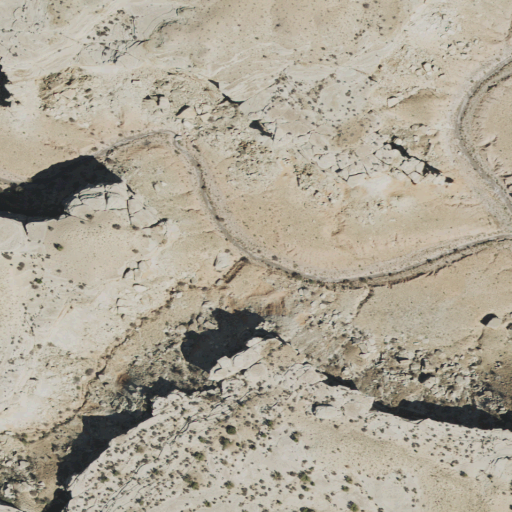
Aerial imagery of valley in Utah named Whiskey Wash containing shrub and barren land